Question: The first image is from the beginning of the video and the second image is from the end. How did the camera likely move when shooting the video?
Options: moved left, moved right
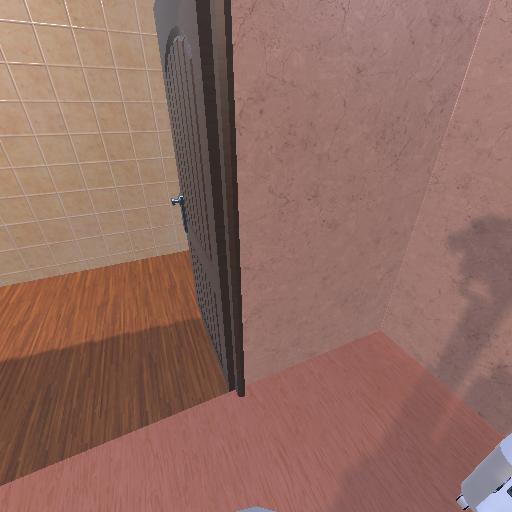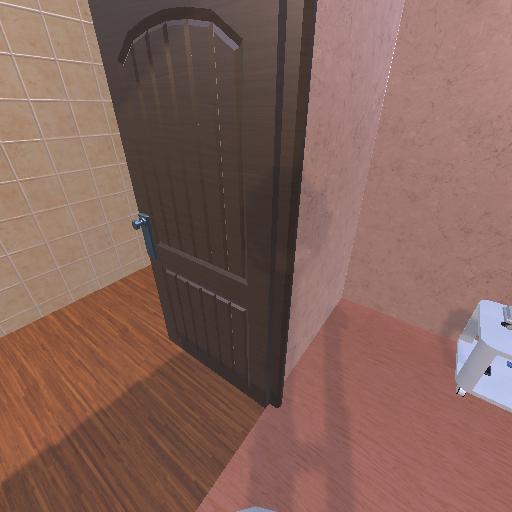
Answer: moved left